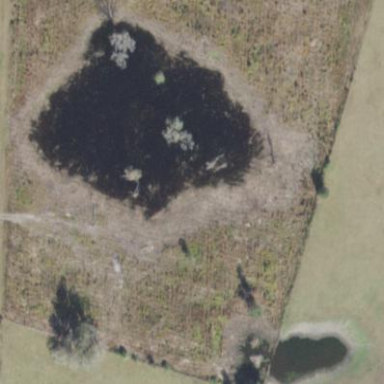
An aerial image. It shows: Swamp wetland with needle-leaved vegetation.